Field crop: maize
Growth stage: 2
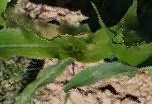
Species: maize